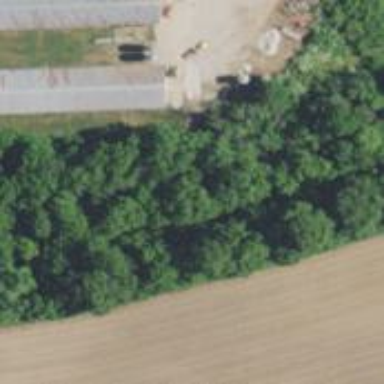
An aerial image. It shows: Abandoned railway.